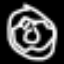
Label: donut